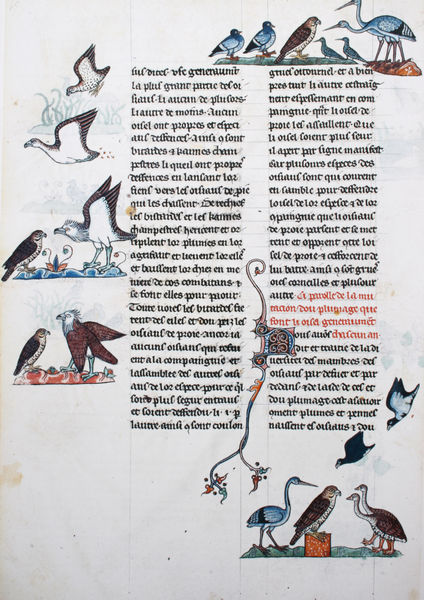
Titel: De arte venandi cum avibus: Abwehrtechniken der Beutevögel
Künstler: Kaiser Friedrich II.
Standort: Paris
Institution: Bibliothèque Nationale.
Schlagwörter: adler, blau, falke, flügel, vogel, wasser, weiß, grün, sitzen, blumen, braun, bunt, schwarz, rot, tiere, ornament, bibel, federn, gefieder, taube, erde, vögel, blatt, pflanze, fliegen, ranken, hellblau, holzschnitt, schrift, bilder, papier, ente, gans, schnabel, zwei, farben, farbe, spalten, französisch, ornamente, verzierung, junge, buch, flug, tauben, füttern, druck, hochdruck, holzstich, seite, illustration, text, buchstaben, initiale, gänse, kranich, pelikan, reiher, darstellung, ranke, buchdruck, buchseite, verziert, schnörkel, geflügel, antik, fabel, mittelalter, geier, greifvogel, habicht, eule, miniatur, graß, viereck, handschrift, baltt, zeichnungen, arabeske, miniaturen, latein, lateinisch, coloriert, storch, uhu, buchmalerei, bussard, spalte, munt, illustrationen, textblock, codex, satz, layout, manuskript, vögle, minuskel, vögek, illumination, störche, illuminiert, buchkunst, fabeln, bumt, friedrich ii., buchtabe, falkenbuch, sturzflug, äsop, handschrift#, iltis, gutenberg?